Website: bh-photo
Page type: cross-sells
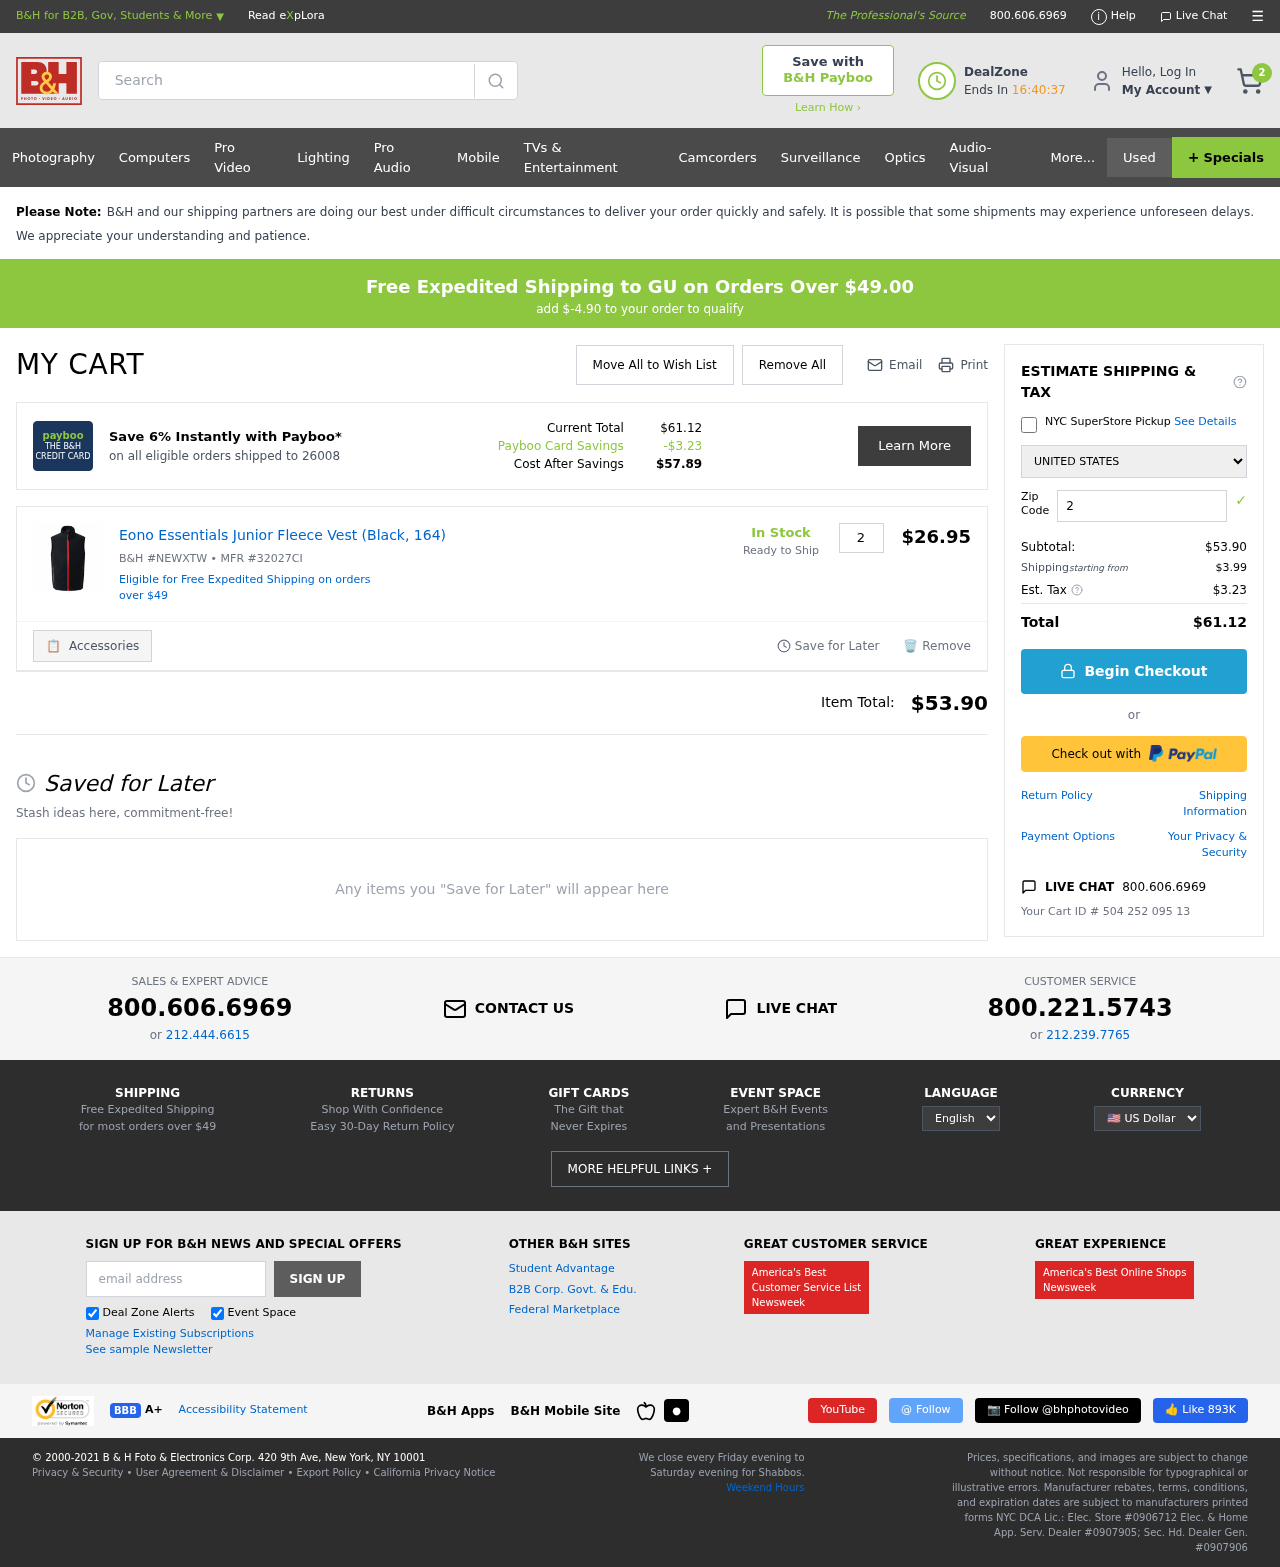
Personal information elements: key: PII_COUNTRY
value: United States
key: PII_POSTCODE
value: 26008
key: PII_STATE
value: GU
Product elements: key: PRODUCT1_NAME
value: Eono Essentials Junior Fleece Vest (Black, 164)
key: PRODUCT1_PRICE
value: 26.95
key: PRODUCT1_QUANTITY
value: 2
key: PRODUCT1_SKU
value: B&H #NEWXTW
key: PRODUCT1_MFR
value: MFR #32027CI
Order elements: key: ORDER_NUM_ITEMS
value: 2
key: SHIPPING_THRESHOLD_REMAINING
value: $-4.90
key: ORDER_TOTAL
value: $61.12
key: ORDER_SUBTOTAL
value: $53.90
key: ORDER_SHIPPING_COST
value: $3.99
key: ORDER_TAX
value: $3.23
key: ORDER_ID
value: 504 252 095 13
Search elements: key: HEADER_SEARCH
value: Search
Other elements: key: PAYBOO_SAVINGS
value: -$3.23
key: COST_AFTER_SAVINGS
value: $57.89